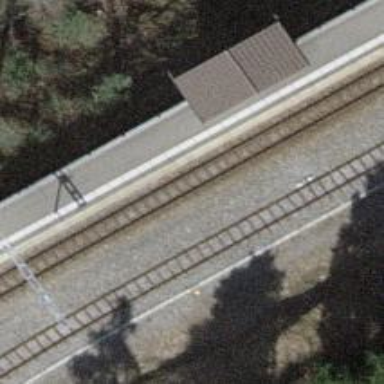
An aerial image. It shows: Halt on the railway.